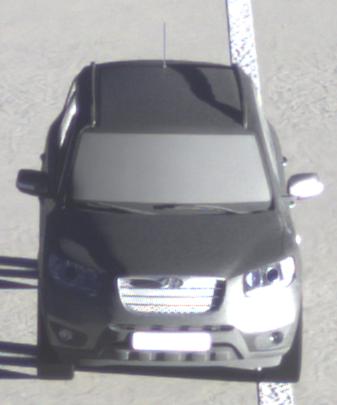
Make: Hyundai
Model: Santa Fe 2.4
Detailed model: Santa Fe (CM)
Model produced from: 2010/01
Model produced until: 2012/09
Doors: 5
Color: gray
Road condition: dry road
Daytime: sunrise or sunset
Contrast: high contrast